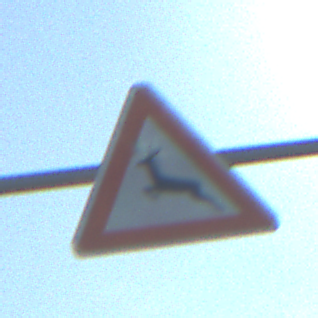
Verkehrszeichen: WildwechselRechts
Umgebung: Outdoor, Nature
Tageszeit: MorningAfternoon
Wetter: Clear
Licht: Natural
Jahreszeit: Autumn
Kontrast: HighContrast